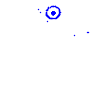
Particle: pion